Interaction volume radius: 10 \u00c5
Interaction volume height: 20 \u00c5
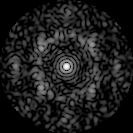
Disorder parameter: 0.6954